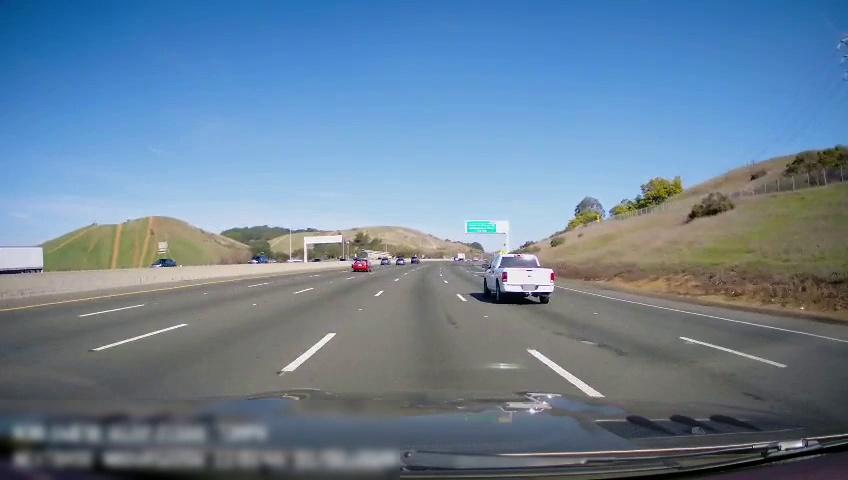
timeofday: Day
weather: Sunny
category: Drivable Space
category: Vehicles | Truck
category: Vehicles | Car
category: Vehicles | Car
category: Vehicles | Car
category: Vehicles | Car
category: Vehicles | Truck
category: Lanes | Alternate Lane
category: Lanes | Alternate Lane
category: Lanes | Alternate Lane
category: Lanes | Current Lane
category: Lanes | Current Lane
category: Lanes | Alternate Lane
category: Lanes | Alternate Lane
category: Traffic | Signs